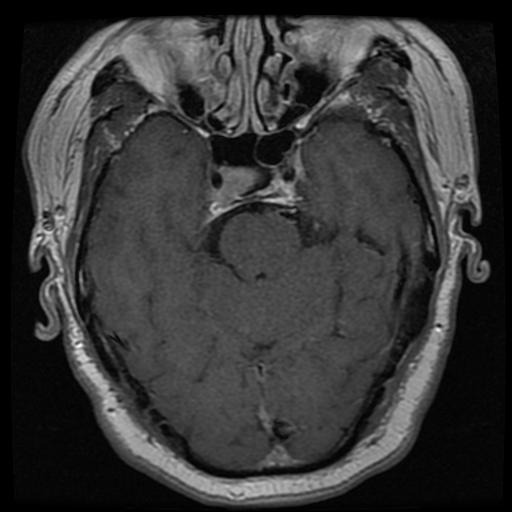
Label: pituitary